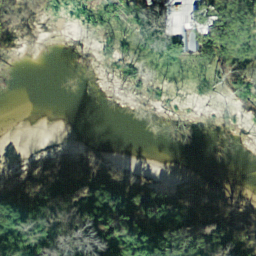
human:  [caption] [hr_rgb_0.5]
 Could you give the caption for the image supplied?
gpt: Green plants flourish on both banks of the river .

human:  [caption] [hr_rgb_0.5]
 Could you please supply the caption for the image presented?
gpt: Lots of green plants flourish on both banks of the river .

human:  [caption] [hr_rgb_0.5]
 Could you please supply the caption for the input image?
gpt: A river with a dense forest on both banks of the river .

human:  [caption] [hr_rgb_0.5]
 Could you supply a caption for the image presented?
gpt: It is a river with a dense forest on both banks of the river .

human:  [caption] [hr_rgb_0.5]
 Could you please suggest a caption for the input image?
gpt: A river goes through a dense forest .